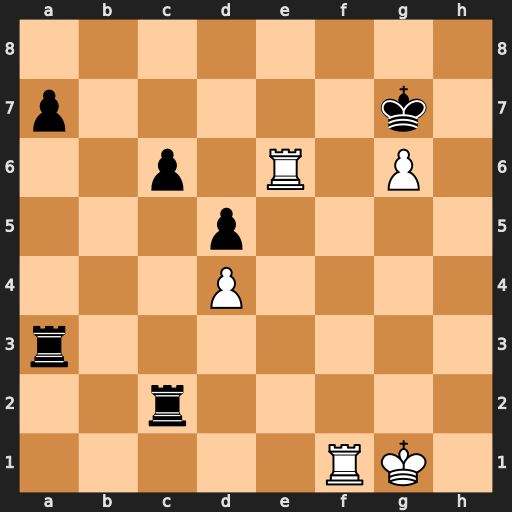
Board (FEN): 8/p5k1/2p1R1P1/3p4/3P4/r7/2r5/5RK1
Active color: w
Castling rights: -
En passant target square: -
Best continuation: Rf7+ Kh6 g7+ Kh7 Rh6+ Kxh6 g8=Q